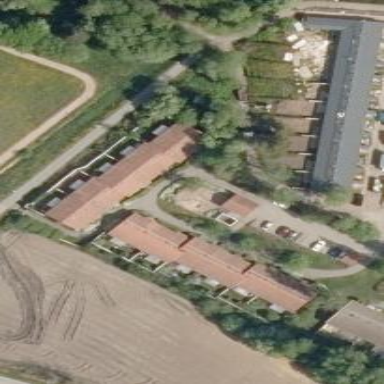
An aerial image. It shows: Terrace building.